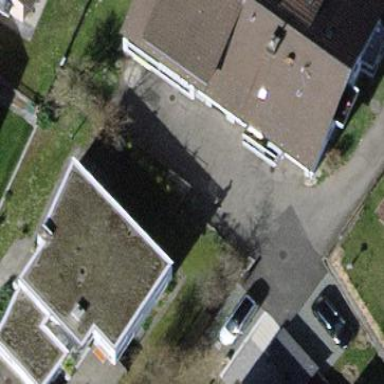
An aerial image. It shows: Flat-roofed building.